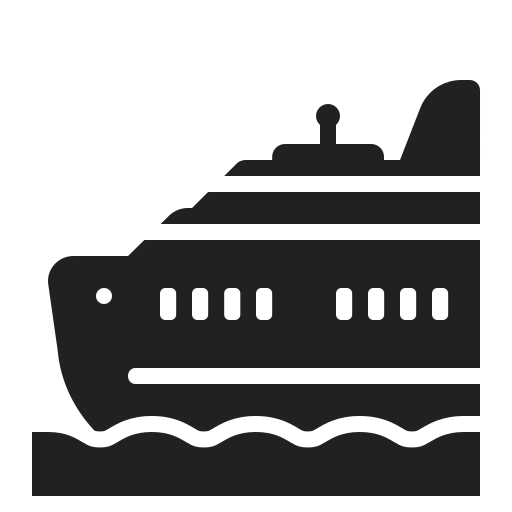
passenger ship high contrast